Interaction volume radius: 10 \u00c5
Interaction volume height: 15 \u00c5
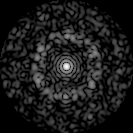
Disorder parameter: 0.7961